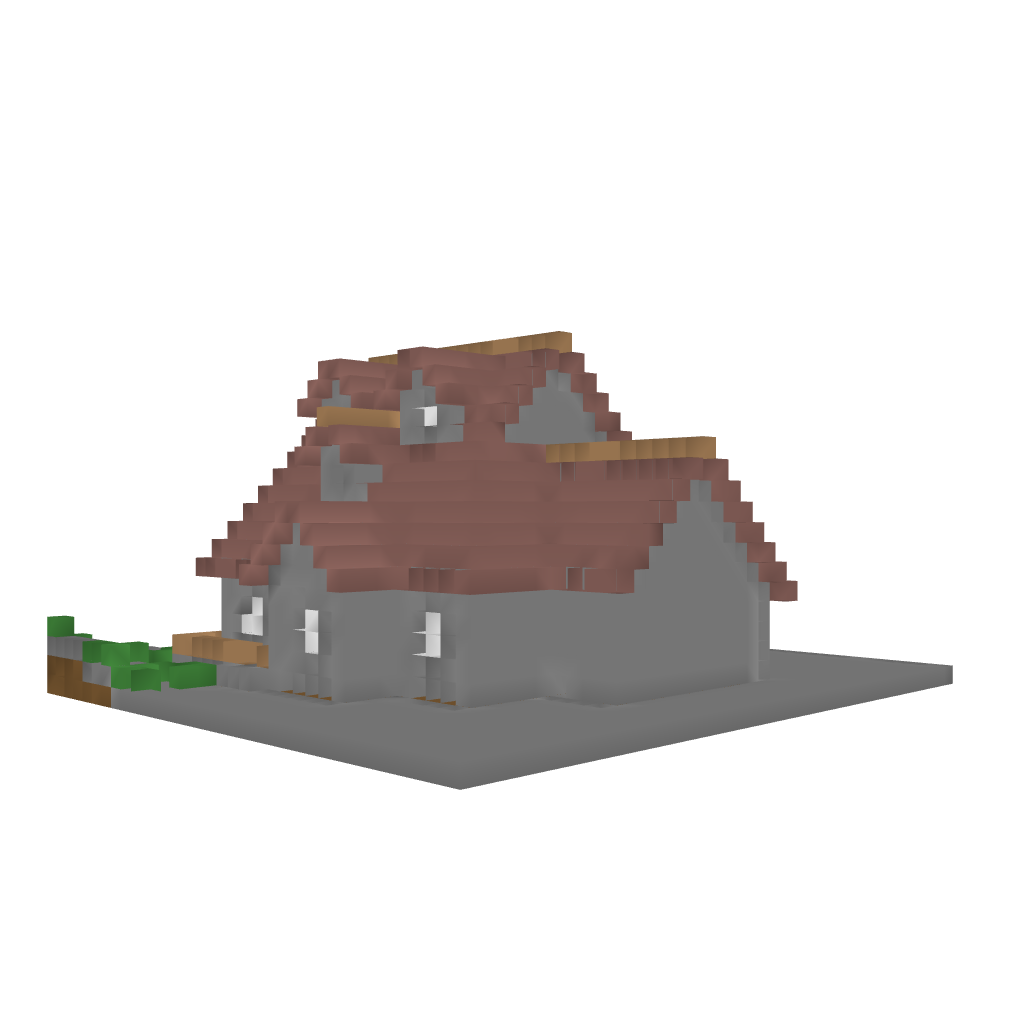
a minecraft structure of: Country House Plan 01 high quality